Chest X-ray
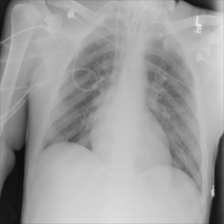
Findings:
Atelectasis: negative
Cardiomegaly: negative
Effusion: negative
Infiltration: negative
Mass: negative
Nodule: negative
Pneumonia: negative
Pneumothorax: negative
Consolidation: negative
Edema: negative
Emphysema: negative
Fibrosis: negative
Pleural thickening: negative
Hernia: negative